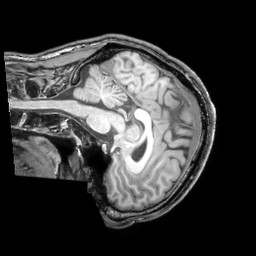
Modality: T1w
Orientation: sagittal
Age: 27
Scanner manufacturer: philips
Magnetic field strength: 3 T
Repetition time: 0.007 s
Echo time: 0.003501 s